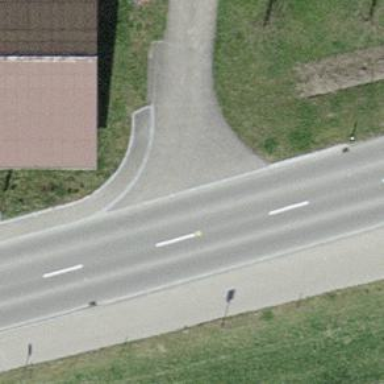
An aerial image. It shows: Primary highway with sidewalk on the left side.